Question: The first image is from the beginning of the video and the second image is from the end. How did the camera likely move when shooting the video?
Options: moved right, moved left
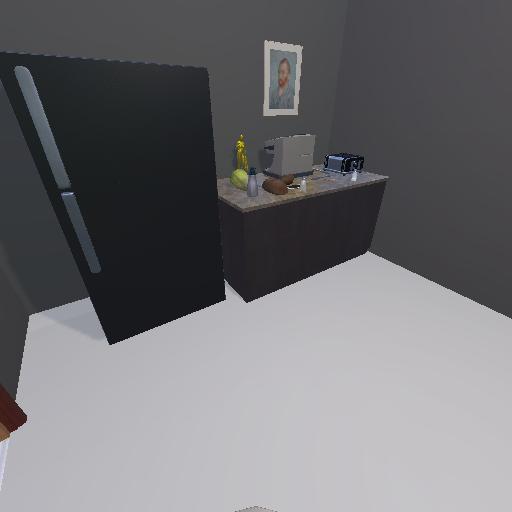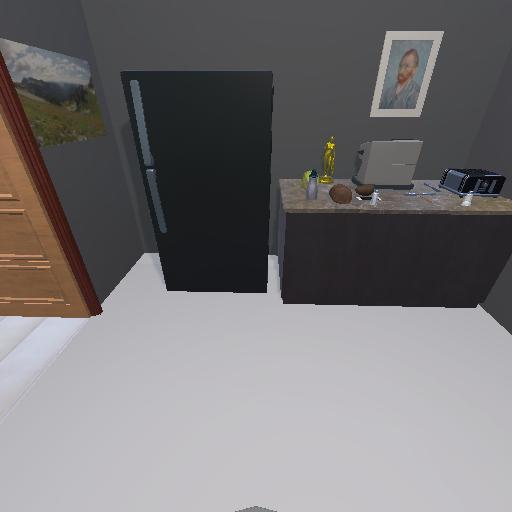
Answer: moved right